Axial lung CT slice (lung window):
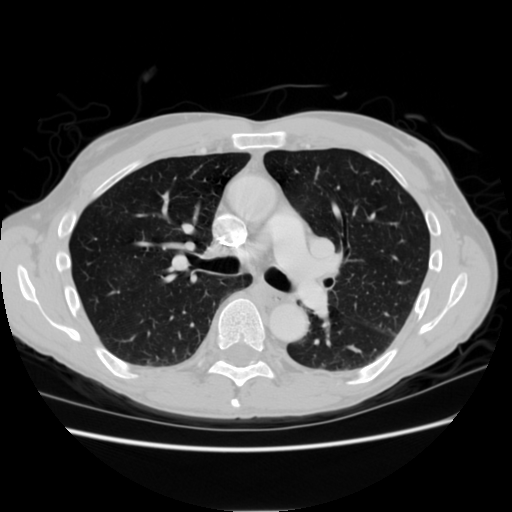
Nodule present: no